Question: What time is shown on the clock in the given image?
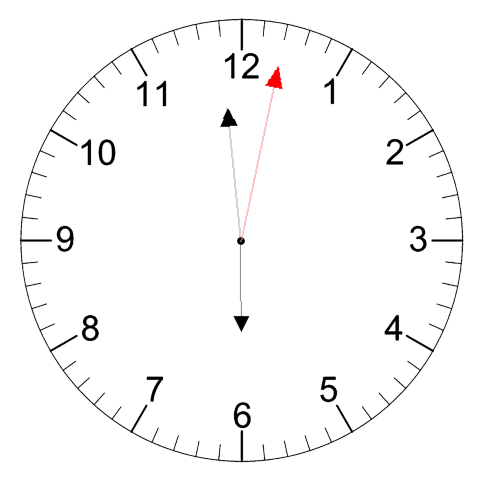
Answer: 05:59:02